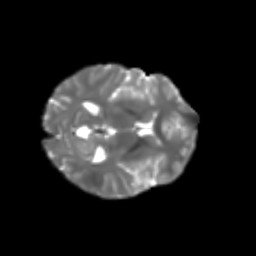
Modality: T2w
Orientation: axial
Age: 21
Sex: female
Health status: healthy